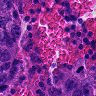
Metastatic tissue present: yes